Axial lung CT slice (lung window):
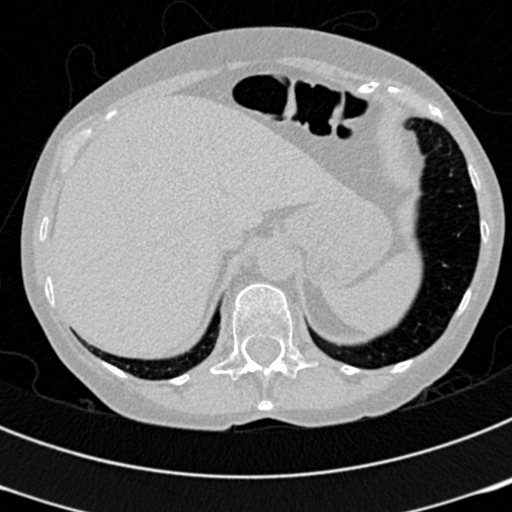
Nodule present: no